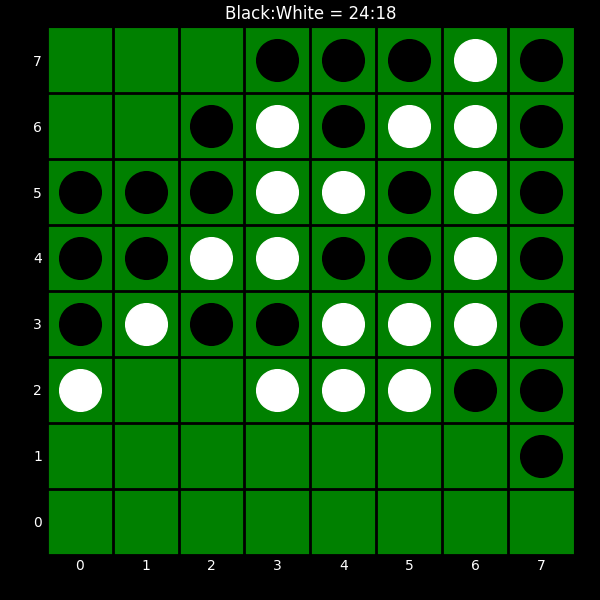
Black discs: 24
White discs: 18